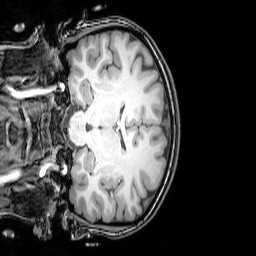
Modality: T1w
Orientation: coronal
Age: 25
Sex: female
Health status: healthy
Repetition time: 0.081 s
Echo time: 0.037 s